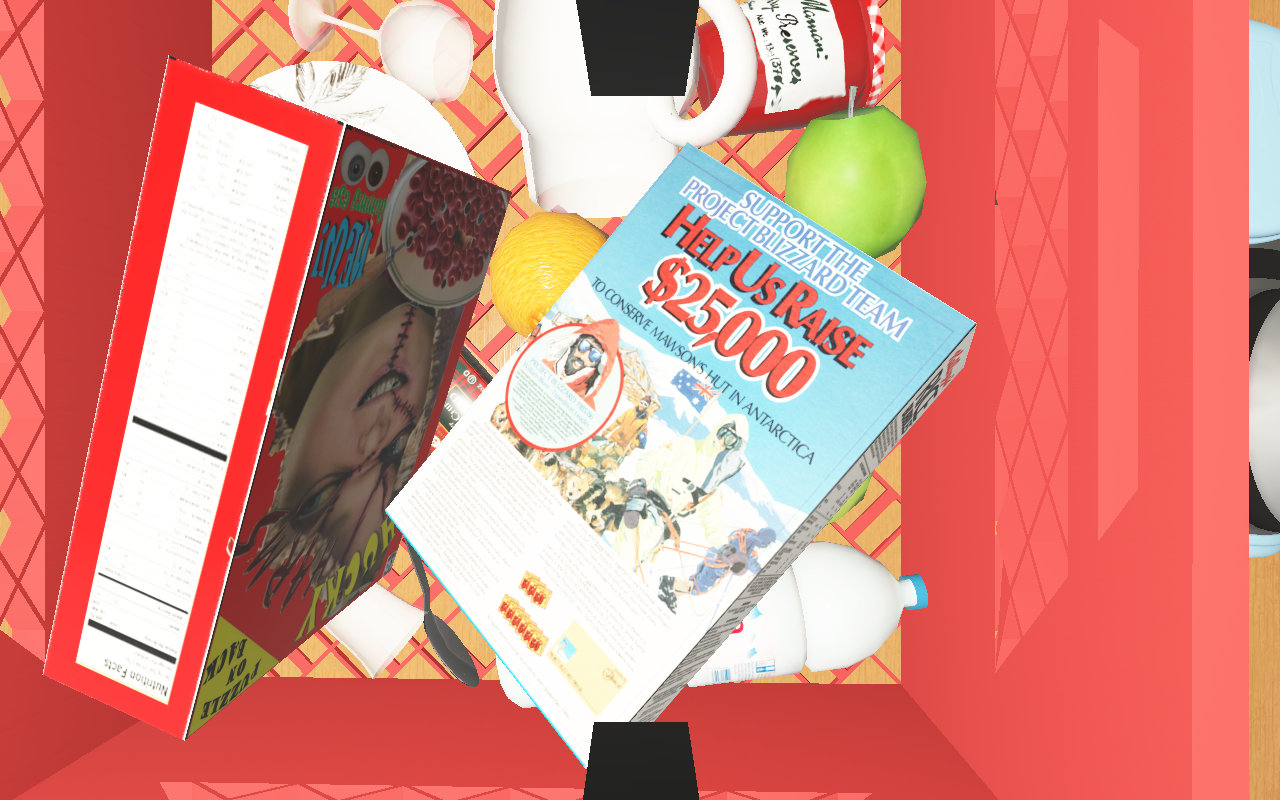
Objects in the scene:
carafe
water bottle
apple
orange
spoon
plate
glass
jam jar
cereal box
cereal box
biscuit box